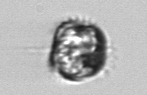
Label: Proterythropsis